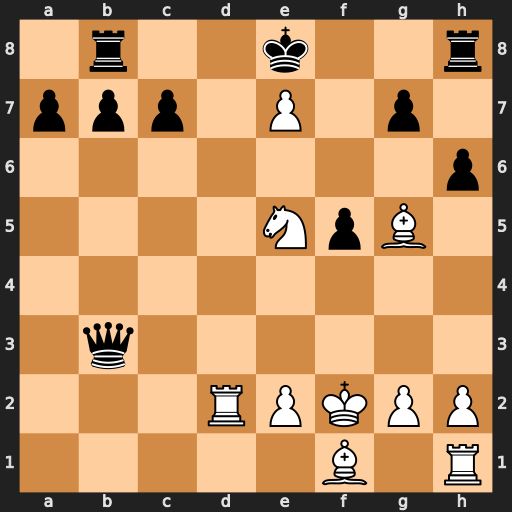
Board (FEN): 1r2k2r/ppp1P1p1/7p/4NpB1/8/1q6/3RPKPP/5B1R
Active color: w
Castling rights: k
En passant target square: -
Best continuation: Rd8+ Rxd8 exd8=Q#